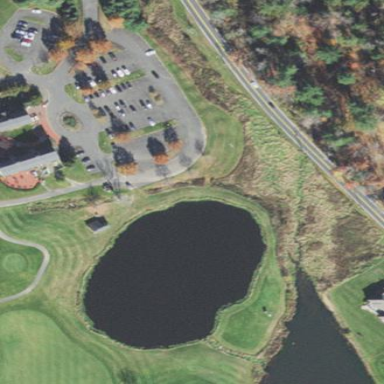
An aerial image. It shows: Water hazard on golf course. The hazard is natural water feature.